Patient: sex F, age 83
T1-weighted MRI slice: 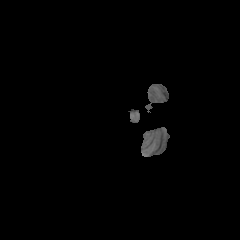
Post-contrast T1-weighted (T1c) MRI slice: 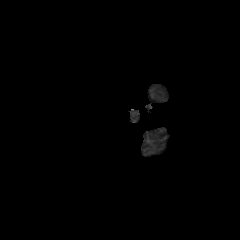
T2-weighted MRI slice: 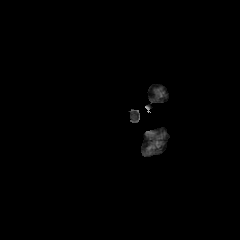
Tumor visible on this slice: no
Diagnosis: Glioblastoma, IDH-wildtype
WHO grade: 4